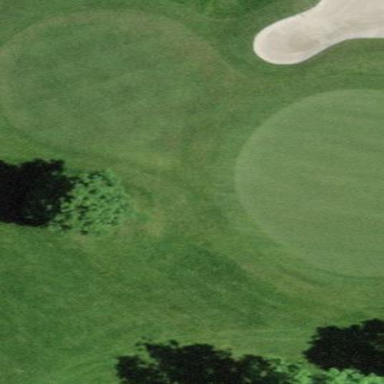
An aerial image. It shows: Golf fairway surrounded by grass.